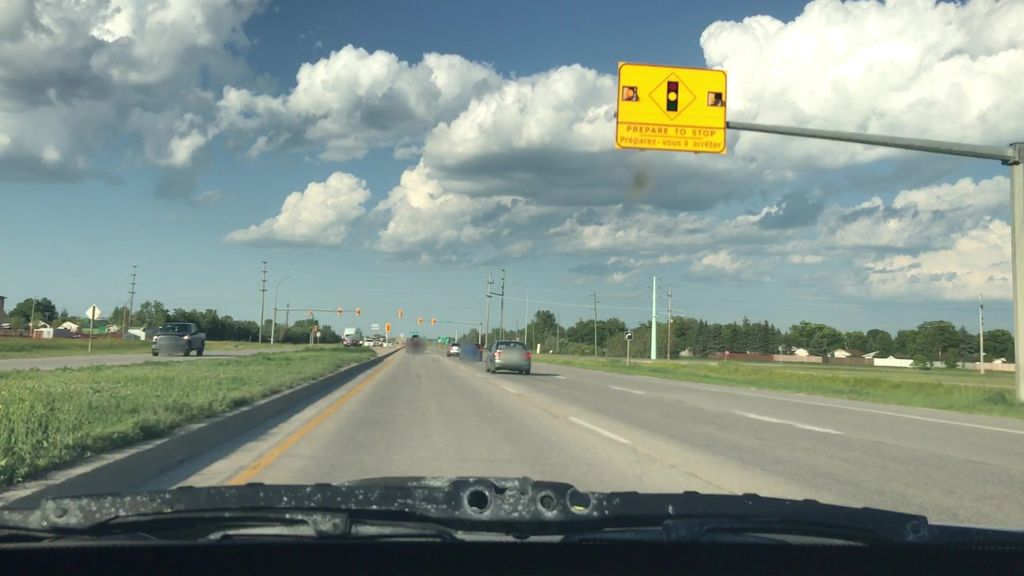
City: winnipeg